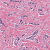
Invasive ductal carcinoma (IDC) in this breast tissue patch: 1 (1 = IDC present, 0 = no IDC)